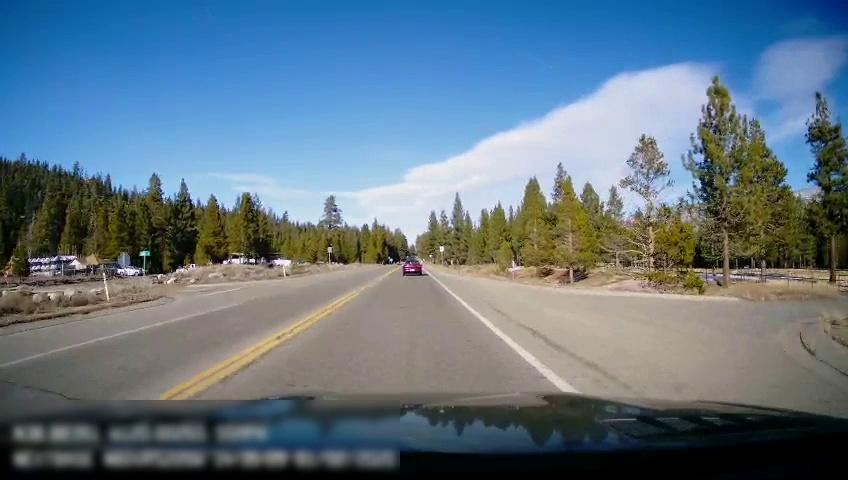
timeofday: Day
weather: Sunny
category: Drivable Space
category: Vehicles | Car
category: Lanes | Current Lane
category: Lanes | Current Lane
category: Lanes | Opposite Lane